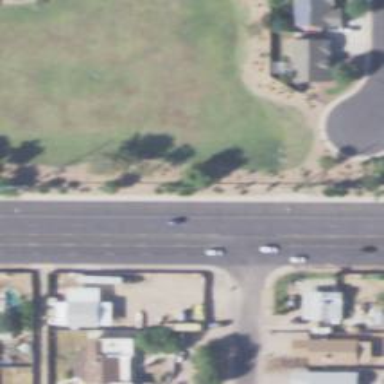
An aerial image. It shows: Secondary road with asphalt surface and sidewalk on the left.